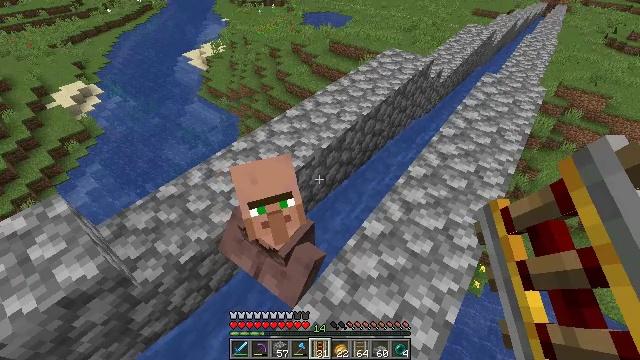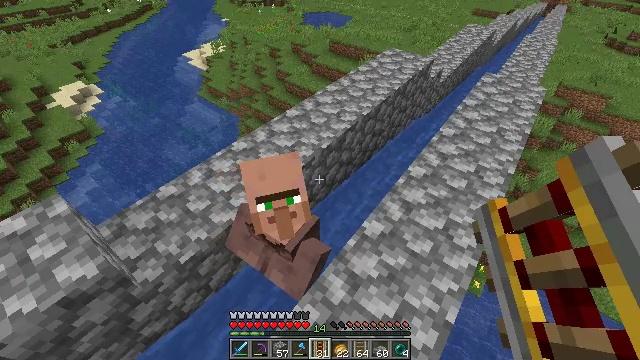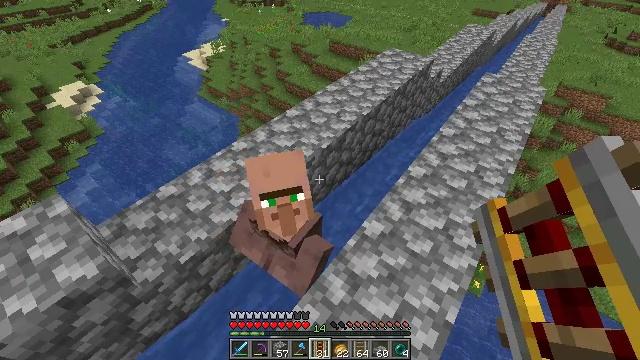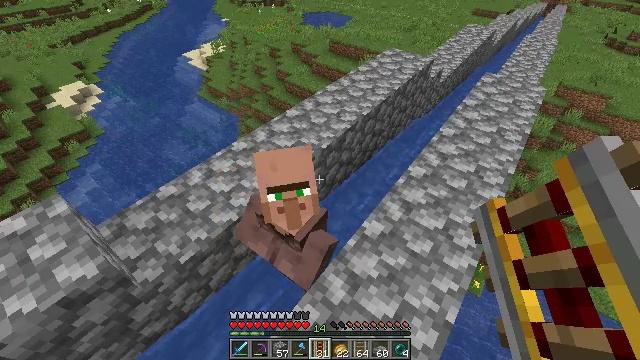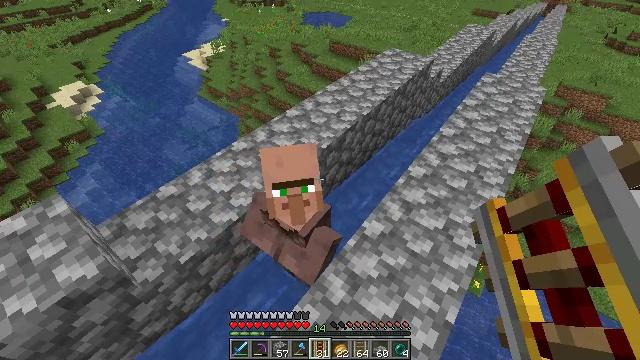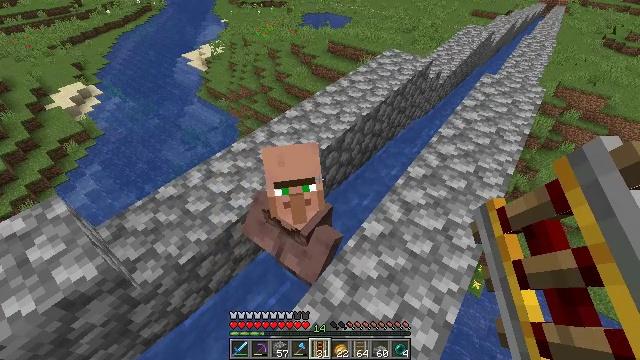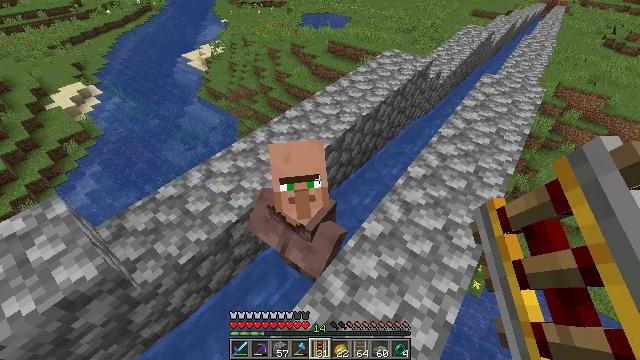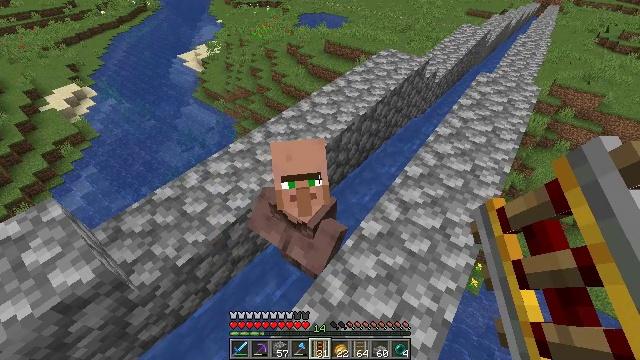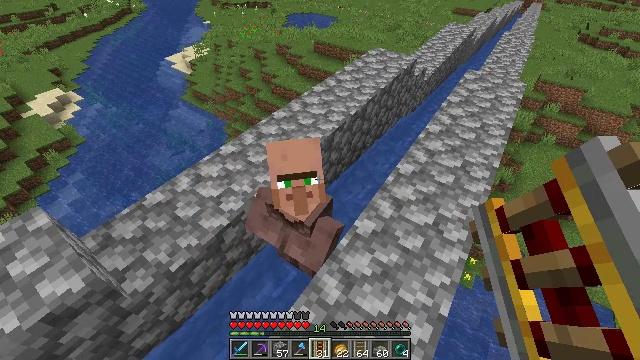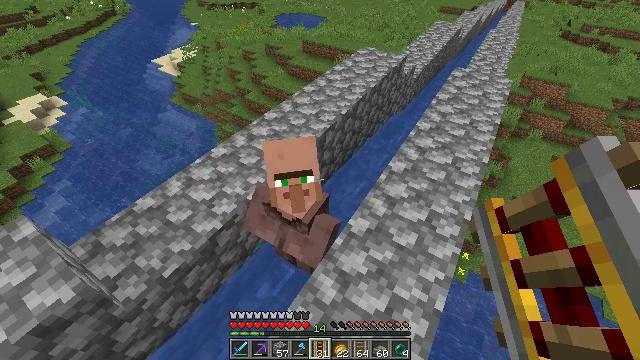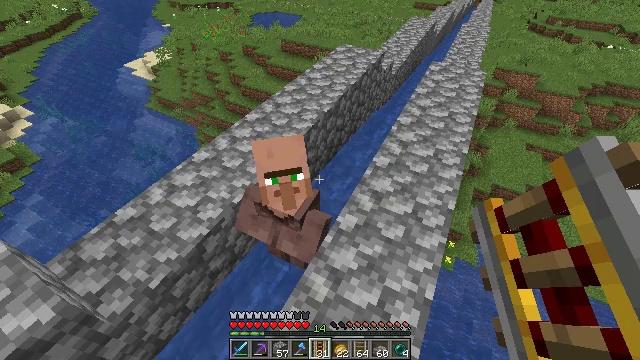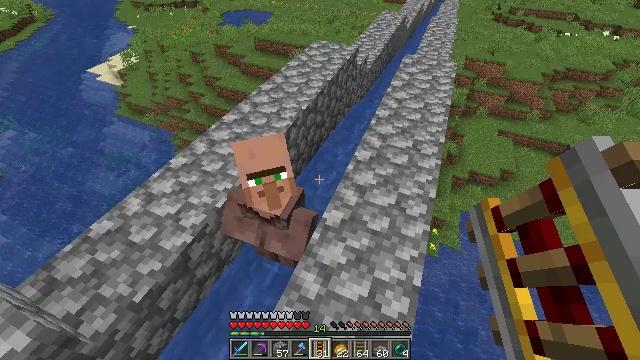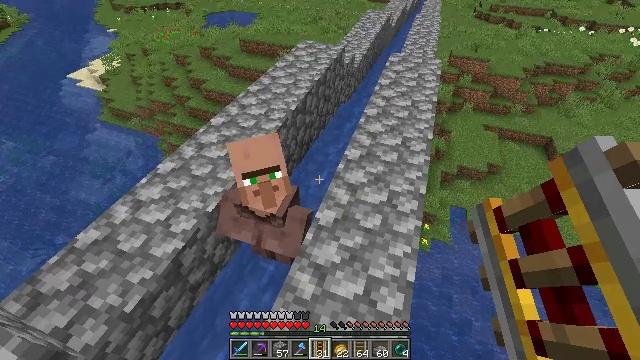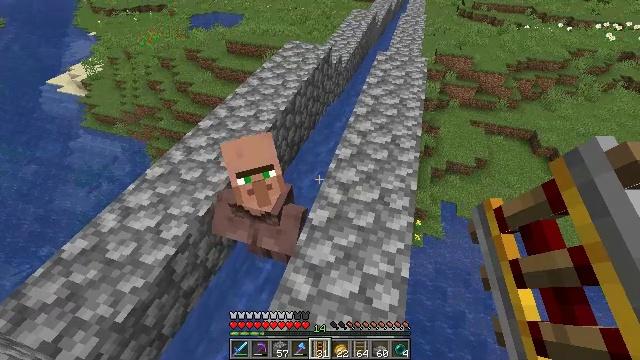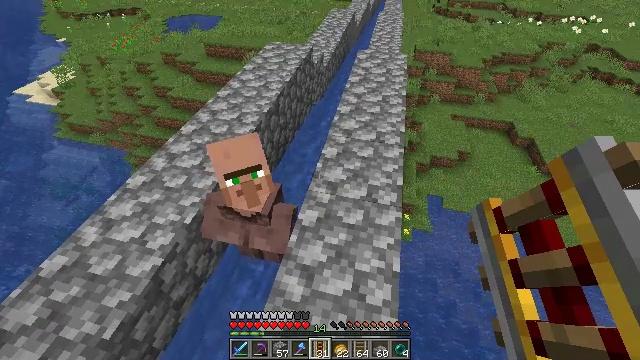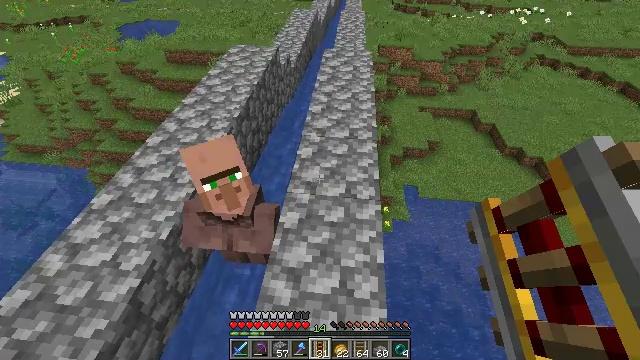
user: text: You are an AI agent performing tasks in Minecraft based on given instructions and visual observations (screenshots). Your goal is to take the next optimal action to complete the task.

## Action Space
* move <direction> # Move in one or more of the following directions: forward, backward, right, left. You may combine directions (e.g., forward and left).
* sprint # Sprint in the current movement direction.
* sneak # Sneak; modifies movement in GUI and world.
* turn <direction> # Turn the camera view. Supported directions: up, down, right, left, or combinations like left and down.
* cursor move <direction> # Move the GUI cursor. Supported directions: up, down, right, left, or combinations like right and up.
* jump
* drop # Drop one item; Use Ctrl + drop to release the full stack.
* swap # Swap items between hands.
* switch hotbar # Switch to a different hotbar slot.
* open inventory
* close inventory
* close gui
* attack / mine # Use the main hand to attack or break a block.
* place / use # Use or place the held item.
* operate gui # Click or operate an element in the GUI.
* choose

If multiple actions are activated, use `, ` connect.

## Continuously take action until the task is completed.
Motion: motion action
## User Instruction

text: Break the dirt block.
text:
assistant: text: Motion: no_op
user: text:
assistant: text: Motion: no_op
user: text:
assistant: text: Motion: no_op
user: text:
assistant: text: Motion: no_op
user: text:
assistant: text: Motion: no_op
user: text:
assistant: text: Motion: no_op
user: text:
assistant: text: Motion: no_op
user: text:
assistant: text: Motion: turn right
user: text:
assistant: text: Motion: turn right
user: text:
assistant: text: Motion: turn right
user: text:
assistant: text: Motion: turn right
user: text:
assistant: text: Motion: turn right
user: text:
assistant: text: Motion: turn right
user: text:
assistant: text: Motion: turn right
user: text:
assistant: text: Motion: turn right
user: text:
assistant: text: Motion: turn right
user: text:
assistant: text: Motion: turn right
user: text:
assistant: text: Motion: no_op
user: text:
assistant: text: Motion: no_op
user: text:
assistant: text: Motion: no_op
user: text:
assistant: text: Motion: no_op
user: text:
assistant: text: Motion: move forward
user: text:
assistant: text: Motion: move forward
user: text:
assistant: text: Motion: move forward
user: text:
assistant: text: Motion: move forward
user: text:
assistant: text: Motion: move forward
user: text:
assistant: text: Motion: move forward
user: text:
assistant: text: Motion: no_op
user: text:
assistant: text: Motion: no_op
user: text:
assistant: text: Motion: no_op